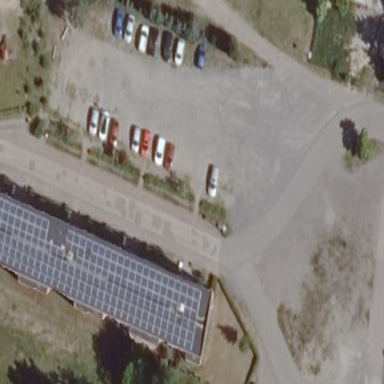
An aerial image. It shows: Set of apartments with small solar photovoltaic panel generator producing electricity.